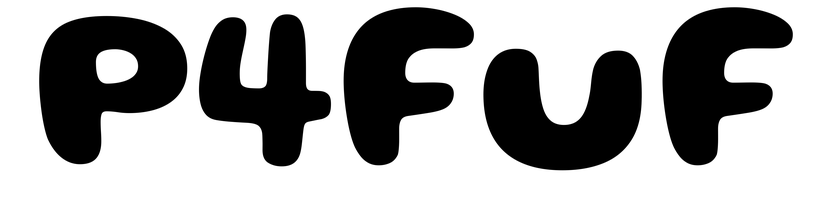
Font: Gluten_Bold